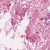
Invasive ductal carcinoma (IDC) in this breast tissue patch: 0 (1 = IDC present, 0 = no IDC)